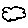
Label: cloud